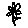
Label: flower